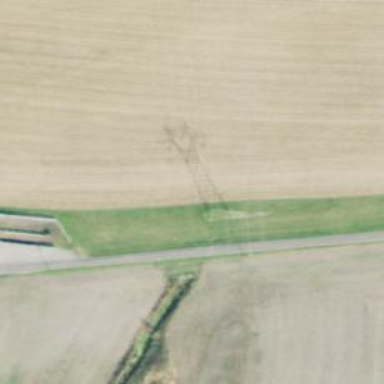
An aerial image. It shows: Lattice structure tower used for power transmission.